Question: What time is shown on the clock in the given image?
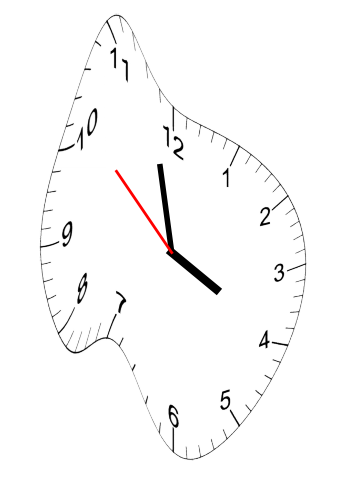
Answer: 03:57:52